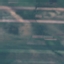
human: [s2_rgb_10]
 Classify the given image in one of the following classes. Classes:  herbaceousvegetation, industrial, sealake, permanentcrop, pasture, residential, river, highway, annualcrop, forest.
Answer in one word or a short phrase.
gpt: AnnualCrop